Interaction volume radius: 5 \u00c5
Interaction volume height: 35 \u00c5
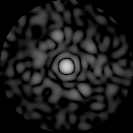
Disorder parameter: 0.8502